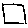
Label: square